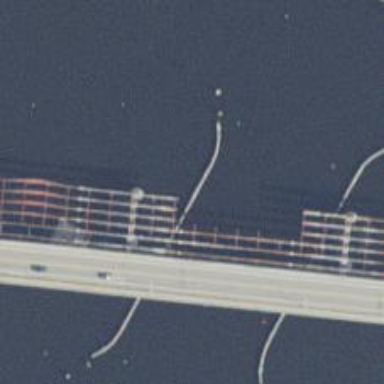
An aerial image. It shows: Pier supporting bridge.